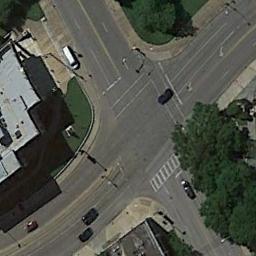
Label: intersection